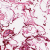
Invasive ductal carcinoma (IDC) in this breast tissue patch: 0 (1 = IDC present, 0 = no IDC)